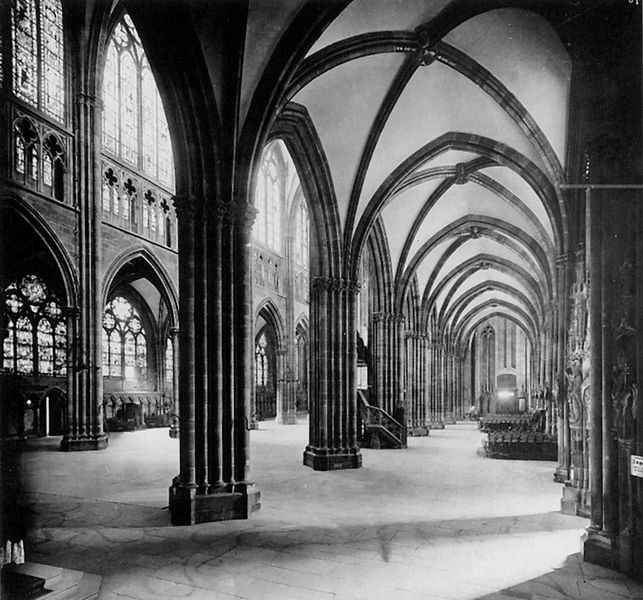
Titel: Straßburger Münster
Standort: Straßburg (EU - F)
Schlagwörter: fuß, schatten, weiß, fenster, frankreich, glas, grau, licht, pfeiler, schwarz, säule, säulen, kappen, bild, kirche, sonne, gotik, schiff, bogen, fußboden, kuppel, treppe, aufgang, foto, fotografie, bögen, gang, gewölbe, dom, fliesen, kacheln, münster, altar, kathedrale, photo, kirchenbank, kirchenbänke, mittelschiff, dienste, kanzel, kreuzgewölbe, seitenschiff, spitzbögen, rosetten, vierpass, neugotik, stiege